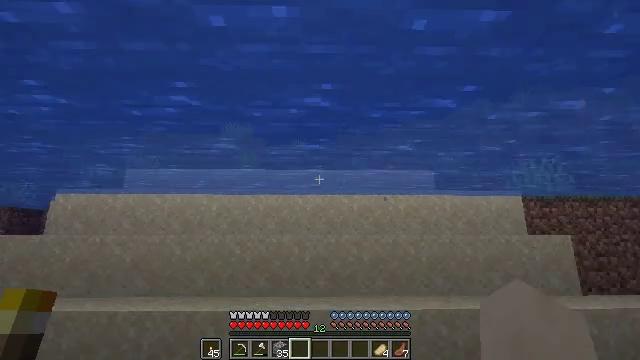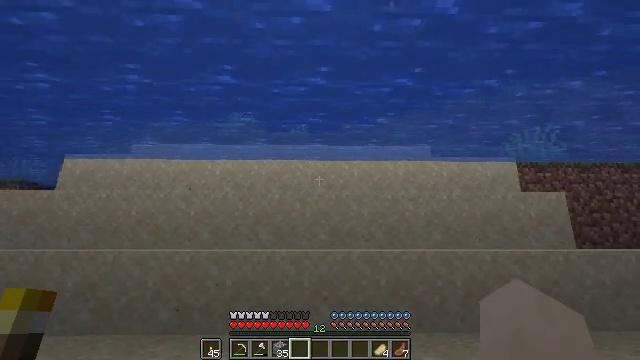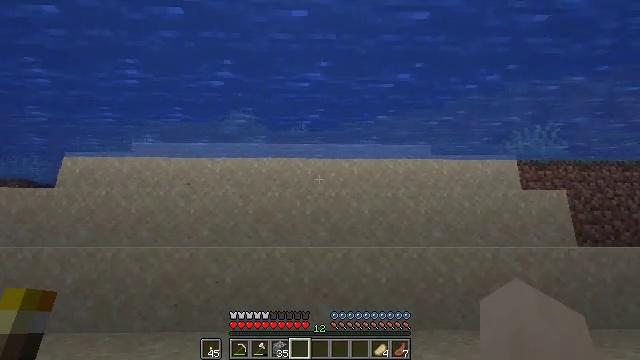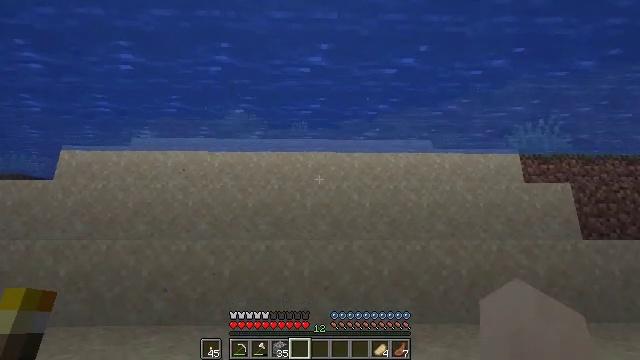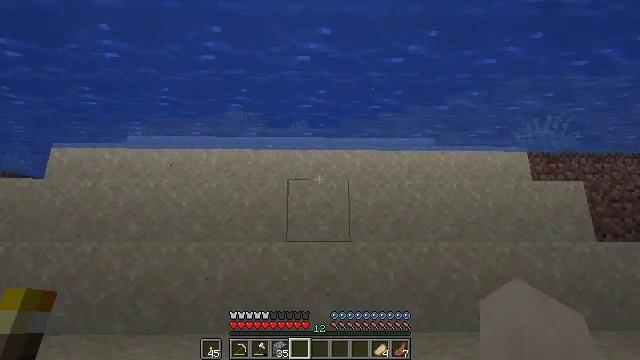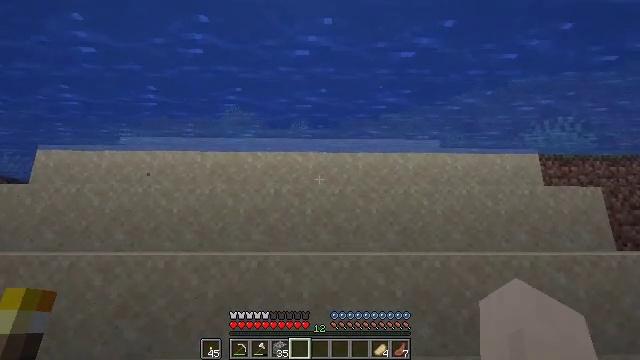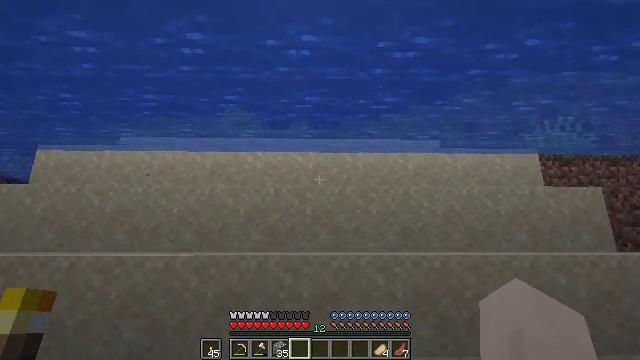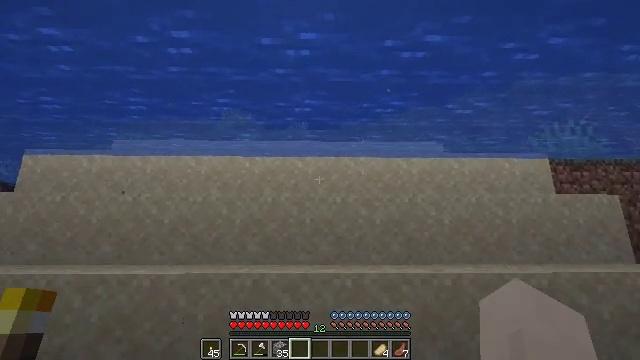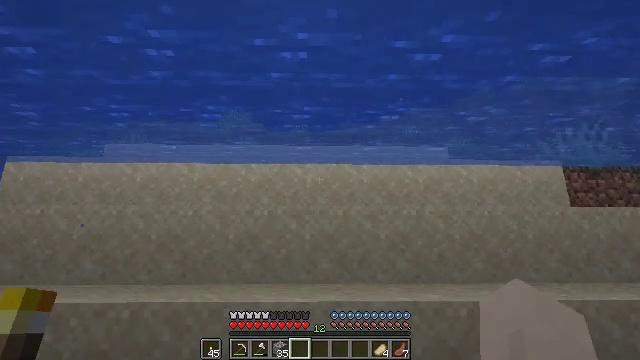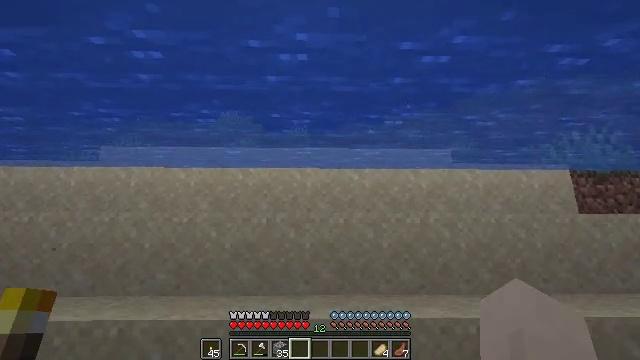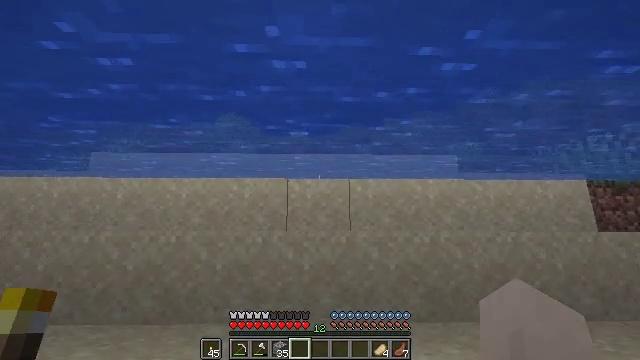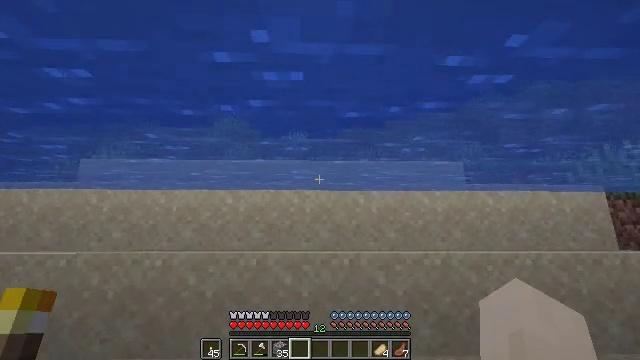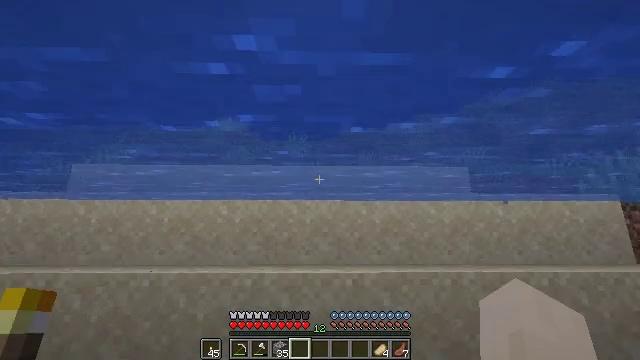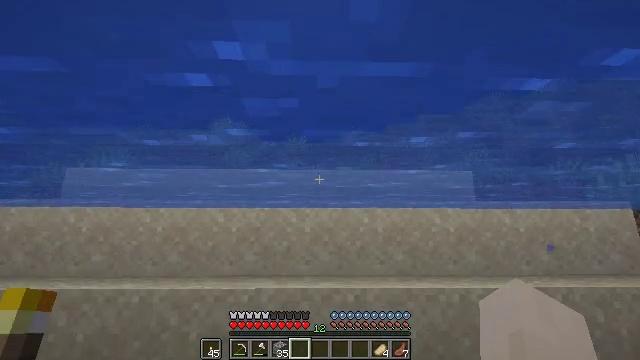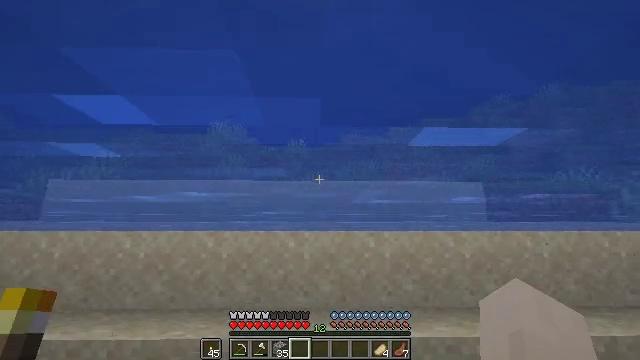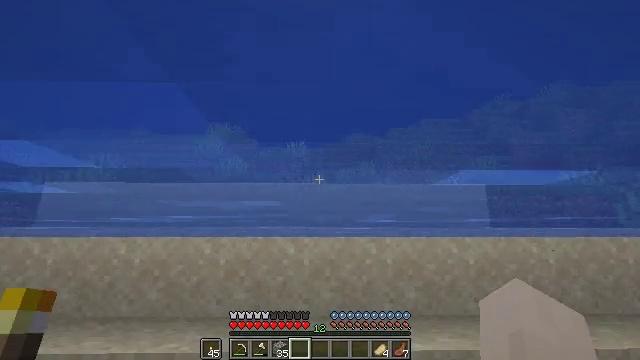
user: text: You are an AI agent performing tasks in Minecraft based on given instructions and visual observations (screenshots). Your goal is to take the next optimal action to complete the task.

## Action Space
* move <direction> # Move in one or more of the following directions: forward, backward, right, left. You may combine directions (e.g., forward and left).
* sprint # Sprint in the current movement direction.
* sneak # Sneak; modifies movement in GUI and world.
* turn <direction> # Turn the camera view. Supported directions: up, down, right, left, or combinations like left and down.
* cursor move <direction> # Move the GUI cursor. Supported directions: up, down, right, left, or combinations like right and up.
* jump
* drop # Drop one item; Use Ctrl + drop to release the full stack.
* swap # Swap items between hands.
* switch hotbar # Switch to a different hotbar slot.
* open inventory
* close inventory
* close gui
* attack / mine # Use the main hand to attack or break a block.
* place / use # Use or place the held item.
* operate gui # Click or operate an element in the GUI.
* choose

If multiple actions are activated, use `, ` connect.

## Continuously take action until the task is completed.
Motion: motion action
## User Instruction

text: Combat the chicken.
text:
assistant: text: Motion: move forward, sprint
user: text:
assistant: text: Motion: move forward, sprint, jump
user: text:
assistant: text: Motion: move forward, sprint, jump
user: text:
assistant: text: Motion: move forward, sprint, jump
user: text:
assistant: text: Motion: move forward, sprint, jump
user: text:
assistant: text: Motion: move forward, sprint, jump
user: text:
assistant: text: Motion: move forward, sprint, jump
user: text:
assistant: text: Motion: move forward, sprint, jump
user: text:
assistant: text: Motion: move forward, sprint, jump
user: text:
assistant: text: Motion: move forward, sprint, jump
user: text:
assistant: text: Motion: move forward, sprint, jump
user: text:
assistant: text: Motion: move forward, sprint, jump
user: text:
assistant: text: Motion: move forward, sprint, jump
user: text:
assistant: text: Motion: move forward, sprint, jump
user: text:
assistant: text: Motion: move forward, sprint, jump
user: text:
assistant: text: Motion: move forward, sprint, jump
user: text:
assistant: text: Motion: move forward, sprint, jump
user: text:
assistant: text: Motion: move forward, sprint, jump
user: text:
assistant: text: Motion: move forward, sprint, jump
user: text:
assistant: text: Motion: move forward, sprint
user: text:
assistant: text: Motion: move forward, sprint
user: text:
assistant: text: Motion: move forward, sprint
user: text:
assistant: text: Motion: move forward, sprint
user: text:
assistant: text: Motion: move forward, sprint
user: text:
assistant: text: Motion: move forward, sprint
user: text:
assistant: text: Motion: move forward, sprint
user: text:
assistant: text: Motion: move forward, sprint
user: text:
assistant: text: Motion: move forward, sprint, jump
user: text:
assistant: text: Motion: move forward, sprint, jump
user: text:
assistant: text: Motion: move forward, sprint, jump